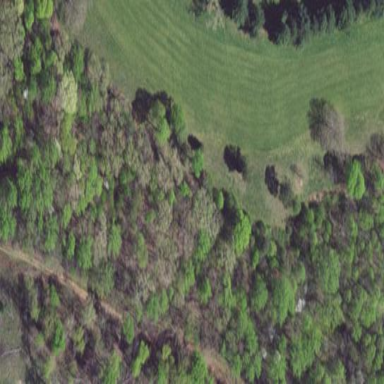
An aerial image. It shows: Serene woodland landscape.